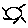
Label: sun